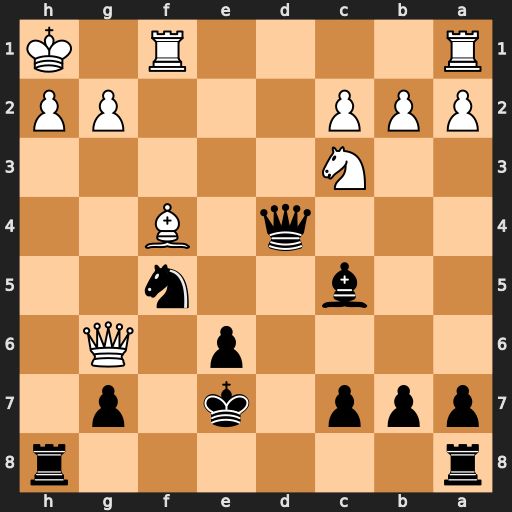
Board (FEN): r6r/ppp1k1p1/4p1Q1/2b2n2/3q1B2/2N5/PPP3PP/R4R1K
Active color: b
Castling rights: -
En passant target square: -
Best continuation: Qxf4 Nd5+ exd5